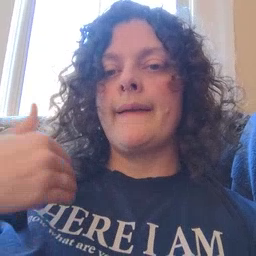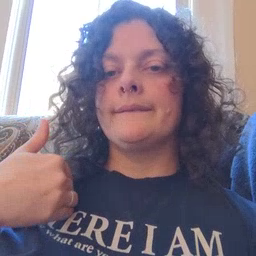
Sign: have